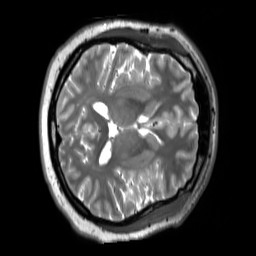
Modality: T2w
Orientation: axial
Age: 32
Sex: male
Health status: ill
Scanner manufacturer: siemens
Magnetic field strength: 3 T
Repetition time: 2.8 s
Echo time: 0.326 s